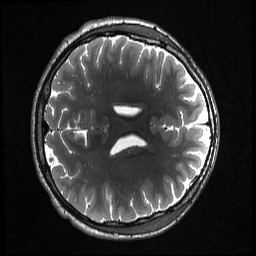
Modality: T2w
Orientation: axial
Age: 21
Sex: male